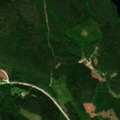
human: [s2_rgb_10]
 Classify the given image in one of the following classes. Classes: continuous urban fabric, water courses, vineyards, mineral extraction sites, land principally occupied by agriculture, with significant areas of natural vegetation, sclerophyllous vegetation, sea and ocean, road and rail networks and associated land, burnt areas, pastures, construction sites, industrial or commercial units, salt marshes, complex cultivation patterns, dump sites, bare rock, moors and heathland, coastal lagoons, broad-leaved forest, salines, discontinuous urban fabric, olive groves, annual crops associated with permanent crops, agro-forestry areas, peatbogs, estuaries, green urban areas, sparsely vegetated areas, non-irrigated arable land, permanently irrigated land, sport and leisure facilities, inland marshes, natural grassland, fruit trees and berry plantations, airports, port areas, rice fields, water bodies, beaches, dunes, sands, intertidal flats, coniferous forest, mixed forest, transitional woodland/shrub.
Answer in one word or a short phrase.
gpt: coniferous forest, mixed forest, water bodies